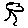
Label: tree